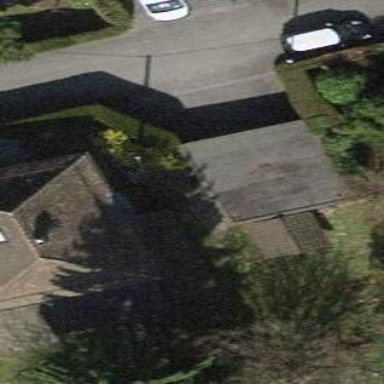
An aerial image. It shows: Garage building.